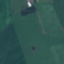
Land use / land cover class: Pasture